Question: I'm adding some geojson data (polygon features) to a Google Map. Is it possible to add the geojson below the city and country names?
'''
map.data.addGeoJson(data);
'''

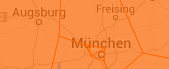
Answer: The city and country names are on the map tiles.
The GeoJSON data always appears over the map tiles.
You can hide the city and country names on the map tiles using a <URL>,
then overlay your own versions of the city and country names over the GeoJSON layer.